Field crop: maize
Growth stage: 1
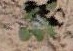
Species: chenopodium